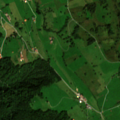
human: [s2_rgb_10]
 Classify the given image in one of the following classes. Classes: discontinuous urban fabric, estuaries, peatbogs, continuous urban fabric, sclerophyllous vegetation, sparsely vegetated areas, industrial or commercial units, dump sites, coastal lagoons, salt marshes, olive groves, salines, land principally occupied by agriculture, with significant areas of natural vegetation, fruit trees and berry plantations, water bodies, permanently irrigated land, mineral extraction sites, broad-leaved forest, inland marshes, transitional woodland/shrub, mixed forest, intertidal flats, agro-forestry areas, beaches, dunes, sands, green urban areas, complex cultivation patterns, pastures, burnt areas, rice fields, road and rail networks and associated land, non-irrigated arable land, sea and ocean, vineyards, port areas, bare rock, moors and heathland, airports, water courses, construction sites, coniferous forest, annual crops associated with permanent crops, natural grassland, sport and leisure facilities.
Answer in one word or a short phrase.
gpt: pastures, broad-leaved forest, mixed forest, inland marshes